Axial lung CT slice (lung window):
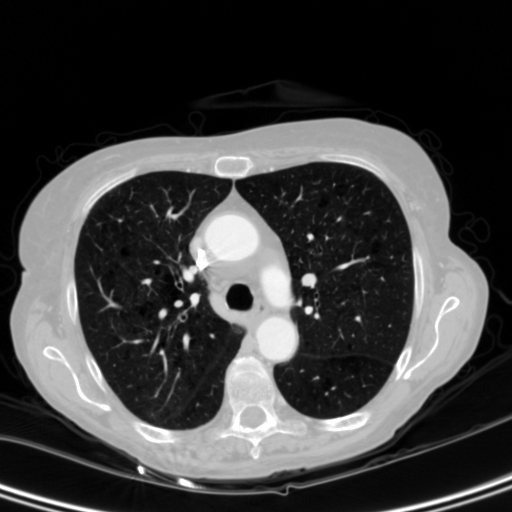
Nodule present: no